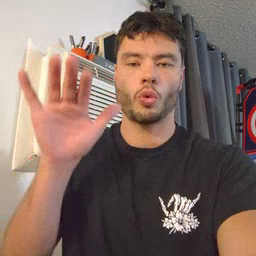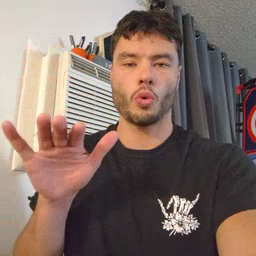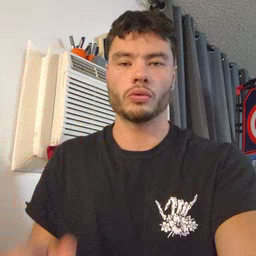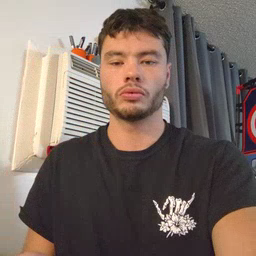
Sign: snow